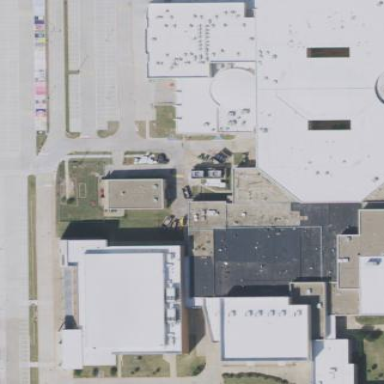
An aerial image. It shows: School building.